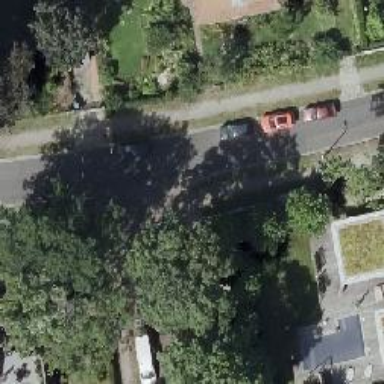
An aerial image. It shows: Residential road with asphalt surface. There are separate sidewalks on both sides. The parking lane on the left side is parallel to the road.